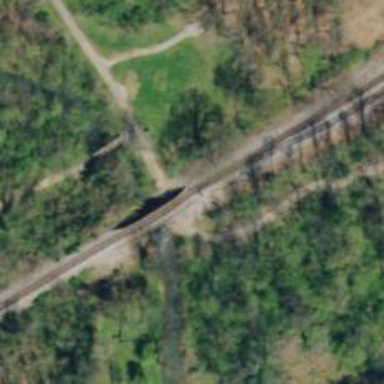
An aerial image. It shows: Bridge over railway line.